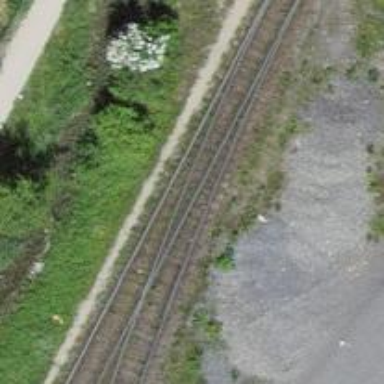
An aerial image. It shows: Railway switch.